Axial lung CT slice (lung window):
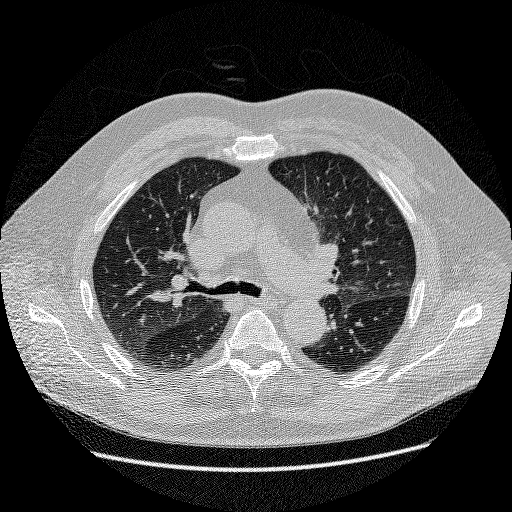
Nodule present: no